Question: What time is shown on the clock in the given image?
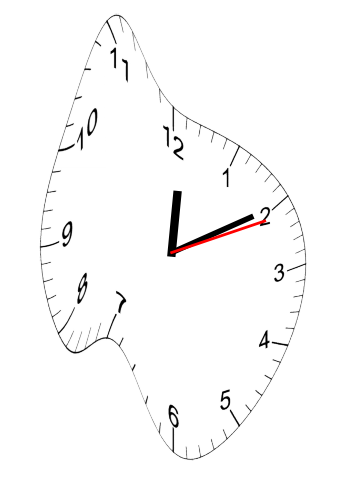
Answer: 12:10:11